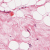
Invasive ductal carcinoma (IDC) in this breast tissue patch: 0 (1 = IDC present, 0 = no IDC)